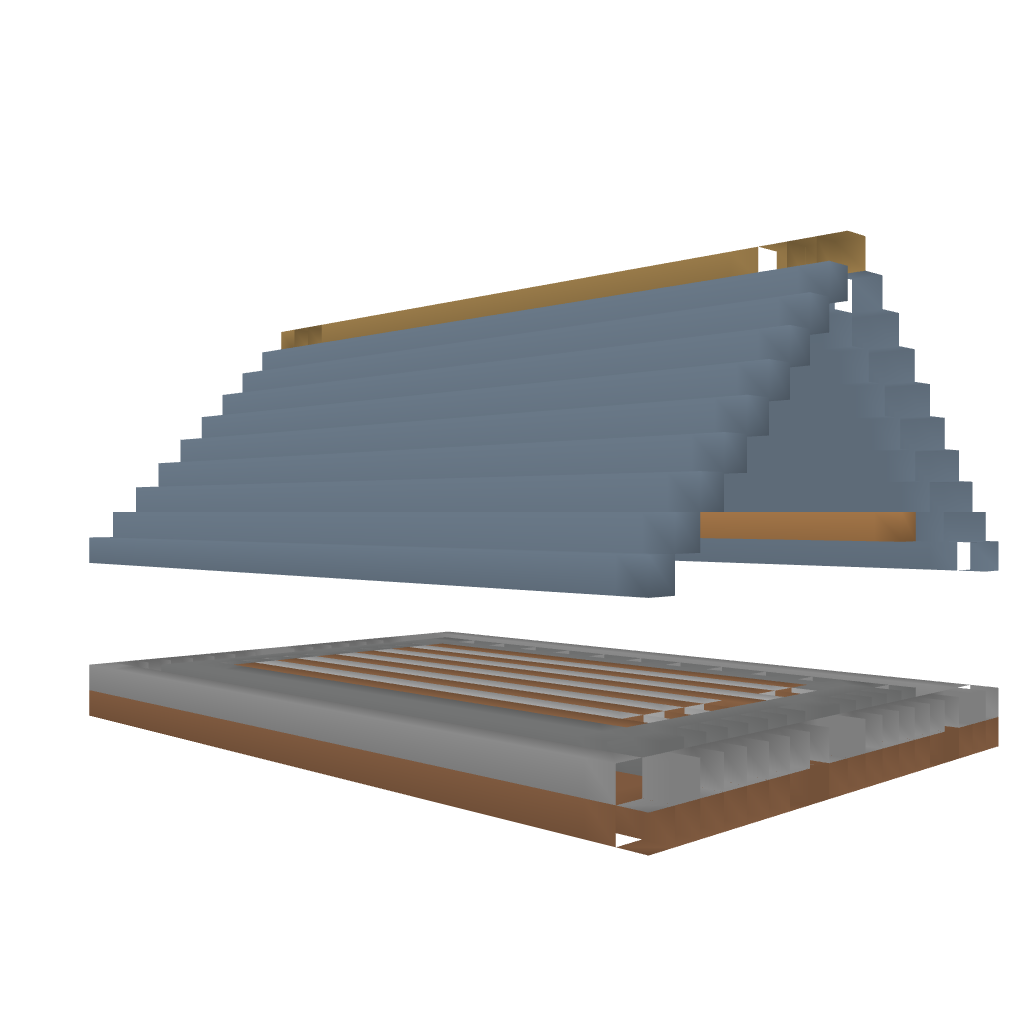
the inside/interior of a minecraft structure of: Greenhouse